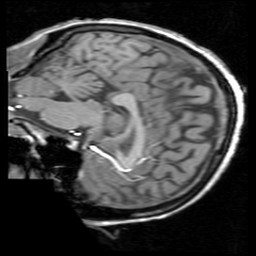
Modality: T1w
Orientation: sagittal
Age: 27
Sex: female